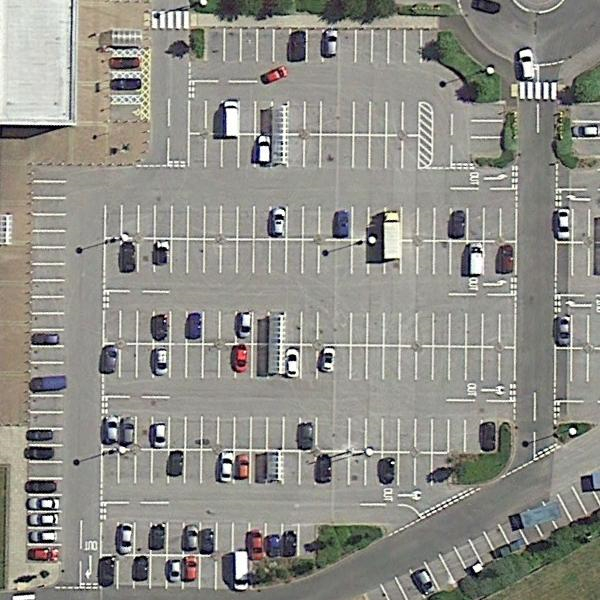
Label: Parking